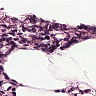
Metastatic tissue present: no